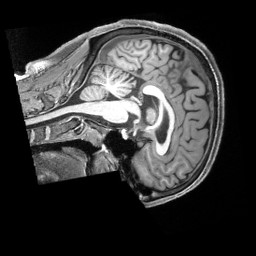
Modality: T1w
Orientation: sagittal
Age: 27
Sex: male
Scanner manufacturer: siemens
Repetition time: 2.3 s
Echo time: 0.00229 s